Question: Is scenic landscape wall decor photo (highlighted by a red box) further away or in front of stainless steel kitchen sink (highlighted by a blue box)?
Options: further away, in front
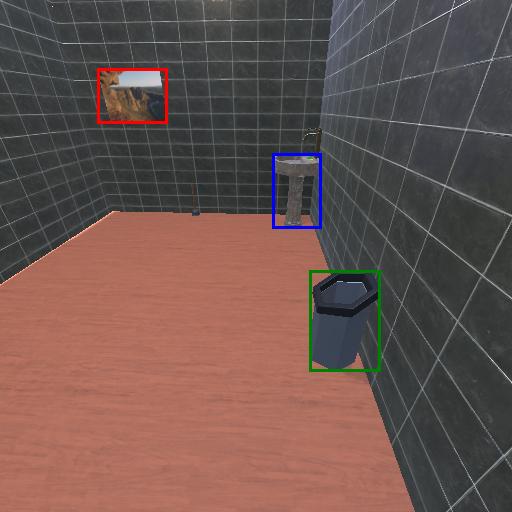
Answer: further away